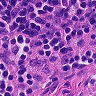
Metastatic tissue present: no